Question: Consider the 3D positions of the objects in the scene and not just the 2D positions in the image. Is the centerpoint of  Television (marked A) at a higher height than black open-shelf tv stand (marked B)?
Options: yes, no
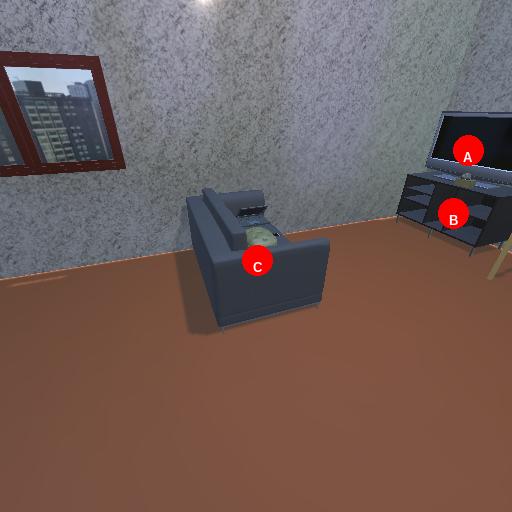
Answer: yes